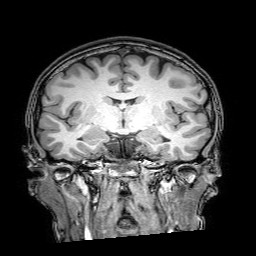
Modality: T1w
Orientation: sagittal
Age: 27
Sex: female